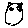
Label: cat